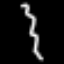
Label: squiggle